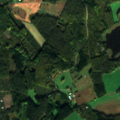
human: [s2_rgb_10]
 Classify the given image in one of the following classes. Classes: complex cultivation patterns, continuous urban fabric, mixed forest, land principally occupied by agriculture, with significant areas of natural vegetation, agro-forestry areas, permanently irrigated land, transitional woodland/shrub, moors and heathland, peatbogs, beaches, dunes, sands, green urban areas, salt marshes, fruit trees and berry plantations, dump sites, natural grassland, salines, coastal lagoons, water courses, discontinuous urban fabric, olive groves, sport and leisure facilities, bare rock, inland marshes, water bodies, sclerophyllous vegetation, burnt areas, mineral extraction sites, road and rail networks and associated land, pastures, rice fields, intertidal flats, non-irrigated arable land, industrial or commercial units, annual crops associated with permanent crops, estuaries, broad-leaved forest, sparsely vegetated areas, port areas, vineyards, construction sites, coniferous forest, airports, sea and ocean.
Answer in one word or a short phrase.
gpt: non-irrigated arable land, broad-leaved forest, coniferous forest, mixed forest, water bodies